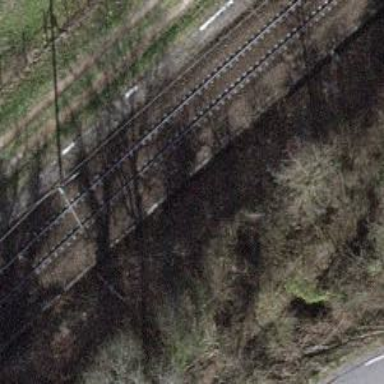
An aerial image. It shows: Railway track with contact lines for electrification.